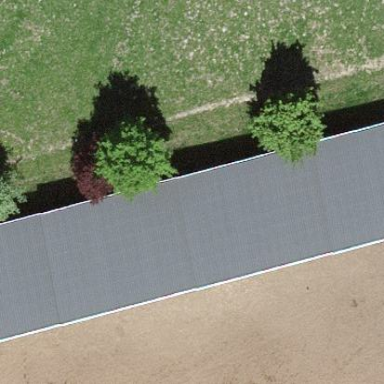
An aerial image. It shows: View of roof of building.